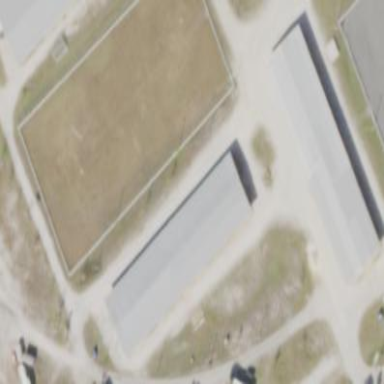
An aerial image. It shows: Stable building.